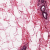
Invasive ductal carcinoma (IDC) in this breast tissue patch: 0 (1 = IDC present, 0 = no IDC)